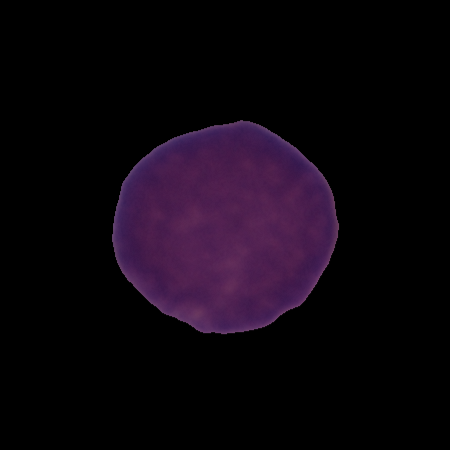
Label: healthy